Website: bh-photo
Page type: receipt
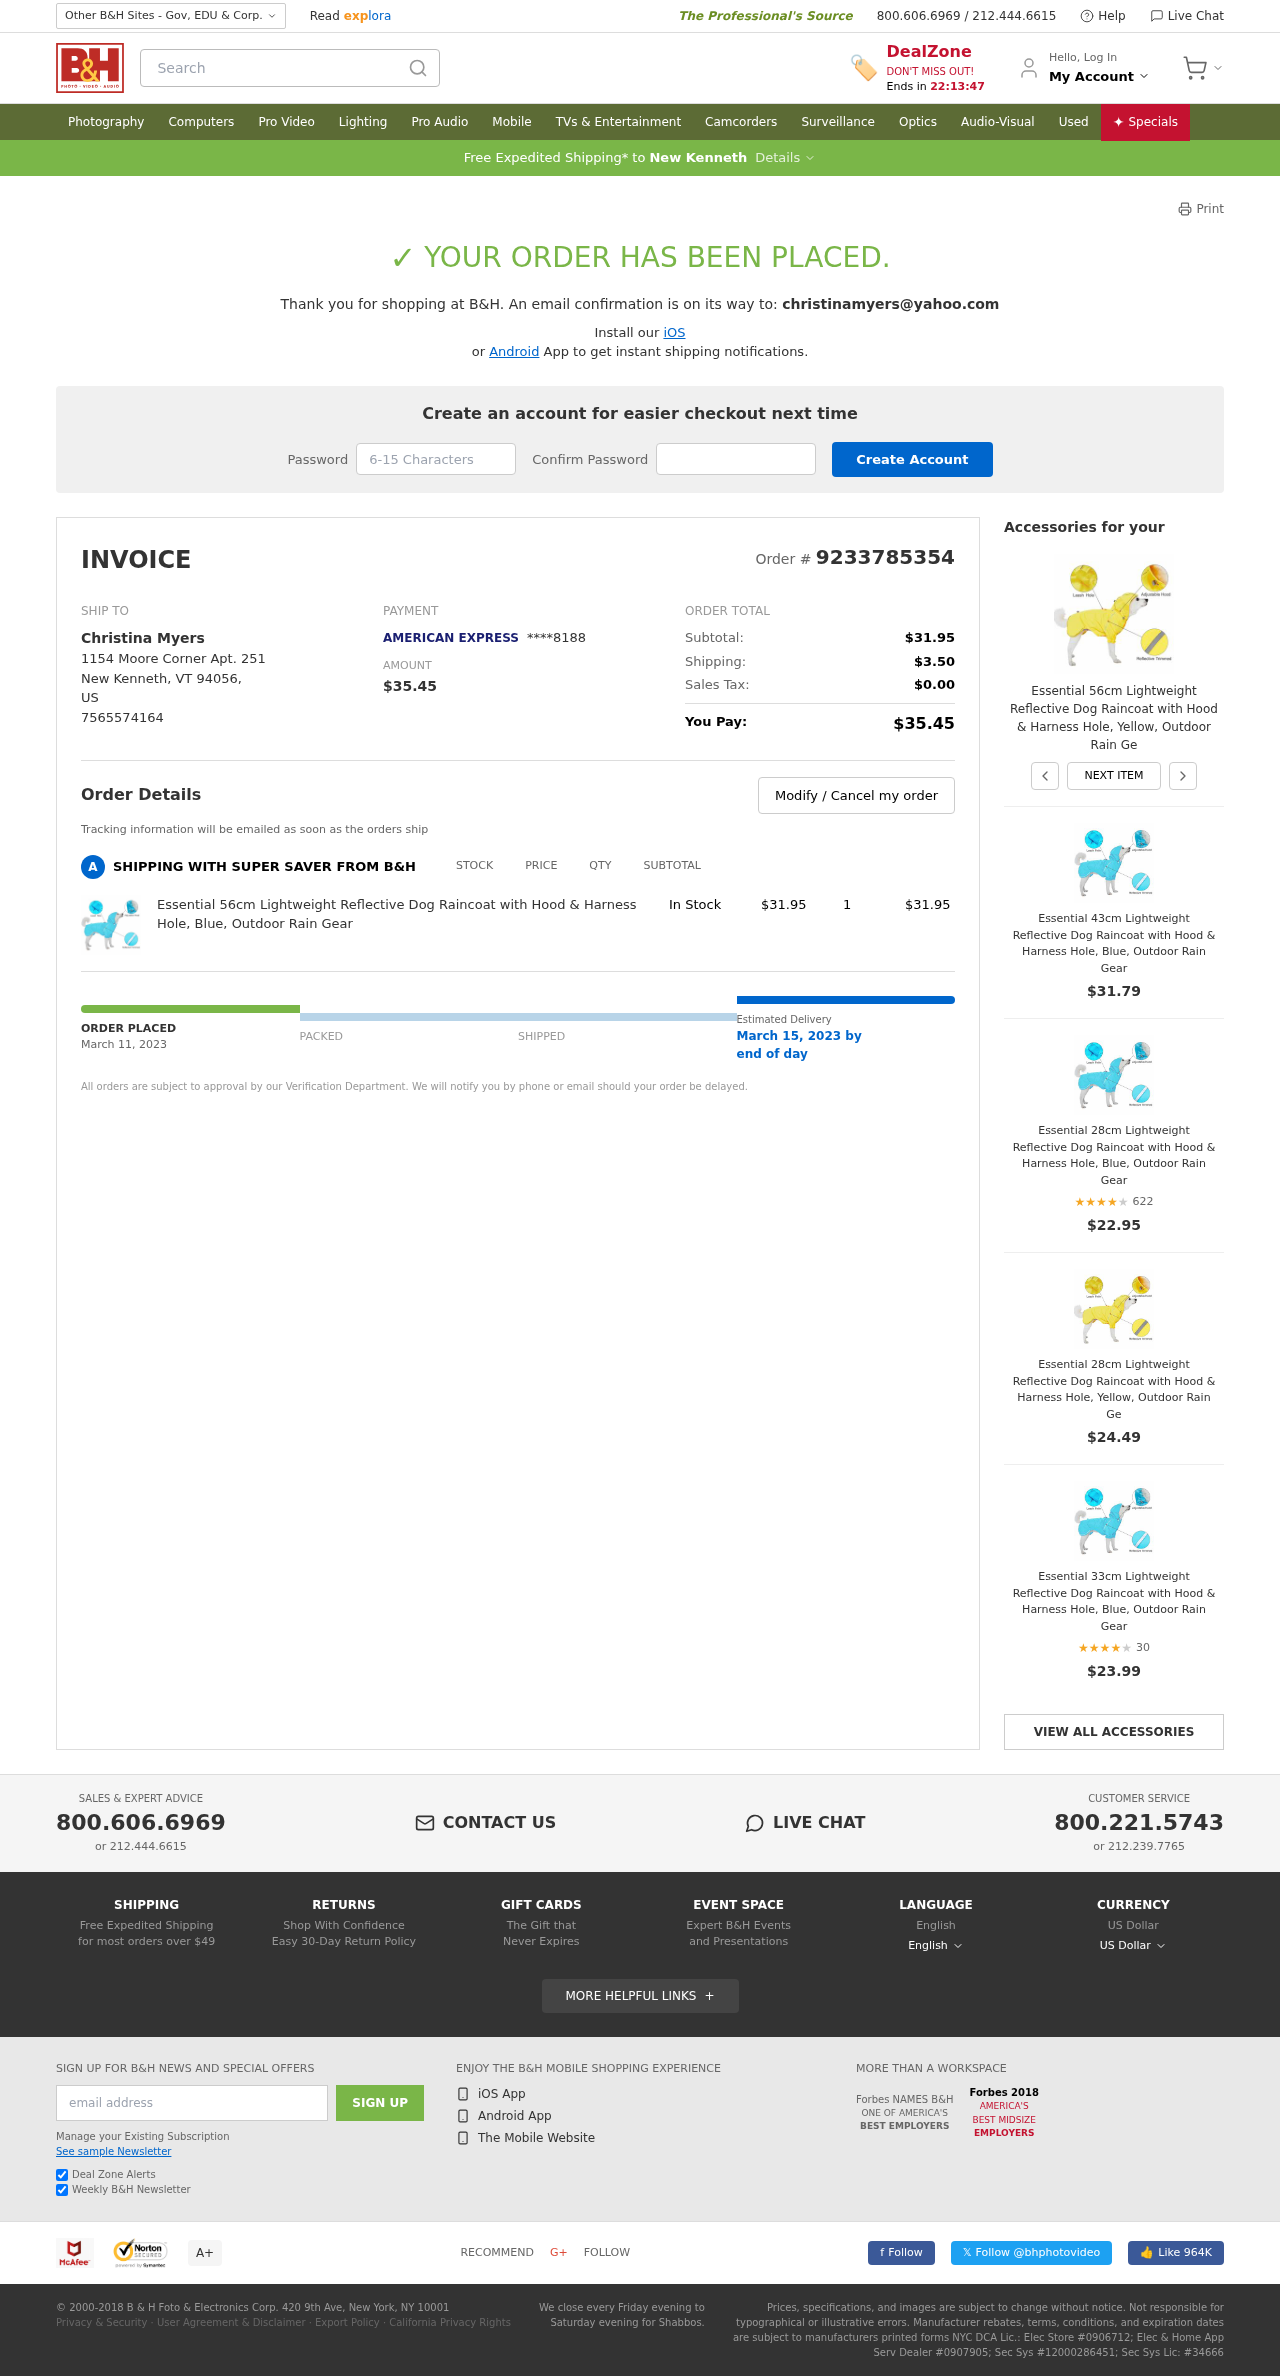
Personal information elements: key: PII_CARD_LAST4
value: ****8188
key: PII_CARD_TYPE
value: AMERICAN EXPRESS
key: PII_CITY
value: New Kenneth
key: PII_COUNTRY_CODE
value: US
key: PII_EMAIL
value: christinamyers@yahoo.com
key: PII_FULLNAME
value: Christina Myers
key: PII_PHONE
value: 7565574164
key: PII_POSTCODE
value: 94056
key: PII_STATE_ABBR
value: VT
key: PII_STREET
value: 1154 Moore Corner Apt. 251
Product elements: key: PRODUCT1_NAME
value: Essential 56cm Lightweight Reflective Dog Raincoat with Hood & Harness Hole, Blue, Outdoor Rain Gear
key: PRODUCT1_PRICE
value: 31.95
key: PRODUCT1_QUANTITY
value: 1
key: PRODUCT2_NAME
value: Essential 56cm Lightweight Reflective Dog Raincoat with Hood & Harness Hole, Yellow, Outdoor Rain Ge
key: PRODUCT3_NAME
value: Essential 43cm Lightweight Reflective Dog Raincoat with Hood & Harness Hole, Blue, Outdoor Rain Gear
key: PRODUCT3_PRICE
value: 31.79
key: PRODUCT4_NAME
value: Essential 28cm Lightweight Reflective Dog Raincoat with Hood & Harness Hole, Blue, Outdoor Rain Gear
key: PRODUCT4_NUM_RATINGS
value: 622
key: PRODUCT4_PRICE
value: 22.95
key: PRODUCT4_RATING
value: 4.4
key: PRODUCT5_NAME
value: Essential 28cm Lightweight Reflective Dog Raincoat with Hood & Harness Hole, Yellow, Outdoor Rain Ge
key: PRODUCT5_PRICE
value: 24.49
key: PRODUCT6_NAME
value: Essential 33cm Lightweight Reflective Dog Raincoat with Hood & Harness Hole, Blue, Outdoor Rain Gear
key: PRODUCT6_NUM_RATINGS
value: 30
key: PRODUCT6_PRICE
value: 23.99
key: PRODUCT6_RATING
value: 4.1
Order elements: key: ORDER_ID
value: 9233785354
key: ORDER_TOTAL
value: $35.45
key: ORDER_SUBTOTAL
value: $31.95
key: ORDER_SHIPPING_COST
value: $3.50
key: ORDER_TAX
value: $0.00
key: ORDER_DATE
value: March 11, 2023
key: ORDER_DELIVERY_DATE
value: March 15, 2023 by
Search elements: key: HEADER_SEARCH
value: Search